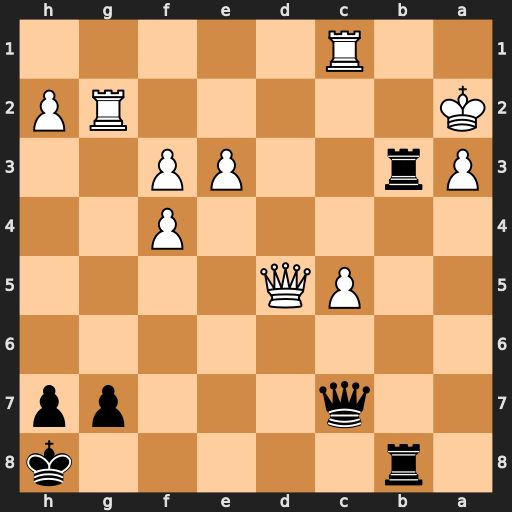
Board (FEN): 1r5k/2q3pp/8/2PQ4/5P2/Pr2PP2/K5RP/2R5
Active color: b
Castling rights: -
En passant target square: -
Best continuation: Rxa3+ Kxa3 Qa5#